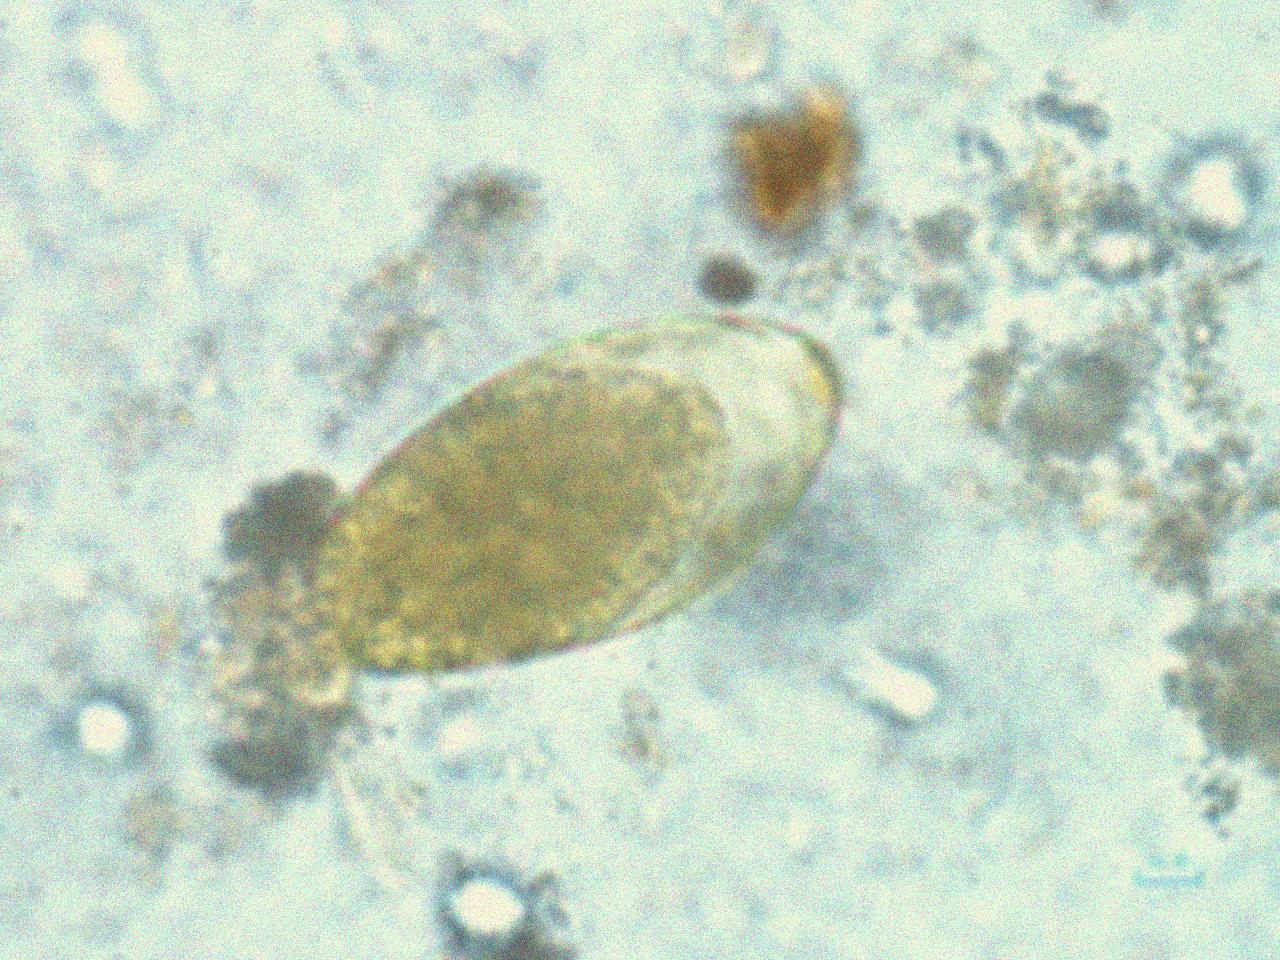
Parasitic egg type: Fasciolopsis buski